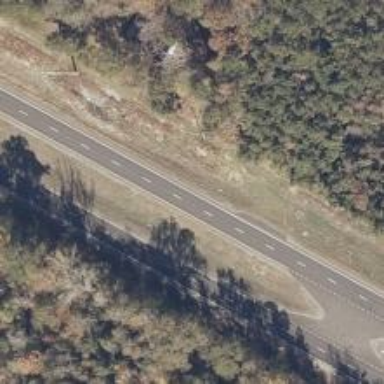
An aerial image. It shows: Asphalt trunk highway.